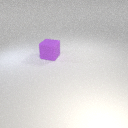
large purple rubber cube